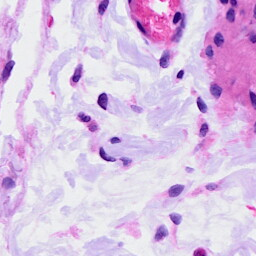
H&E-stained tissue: Ovarian